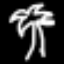
Label: palm tree